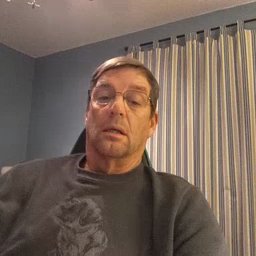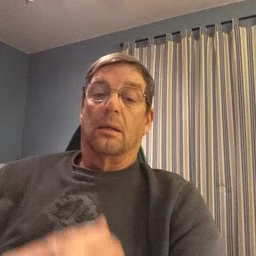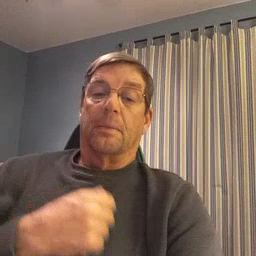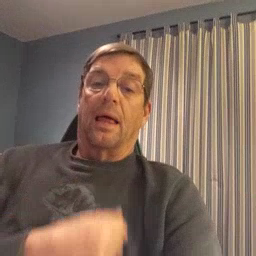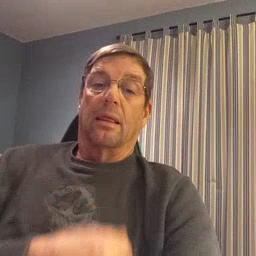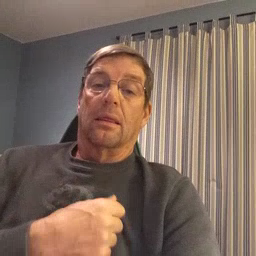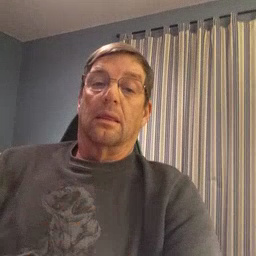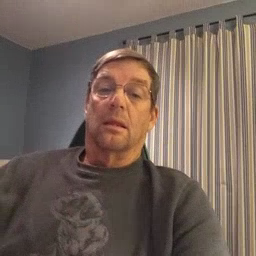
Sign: bath